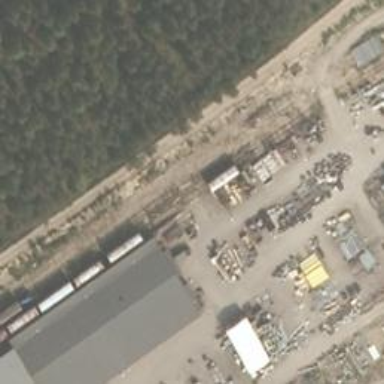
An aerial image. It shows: Rail spur service.